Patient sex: M
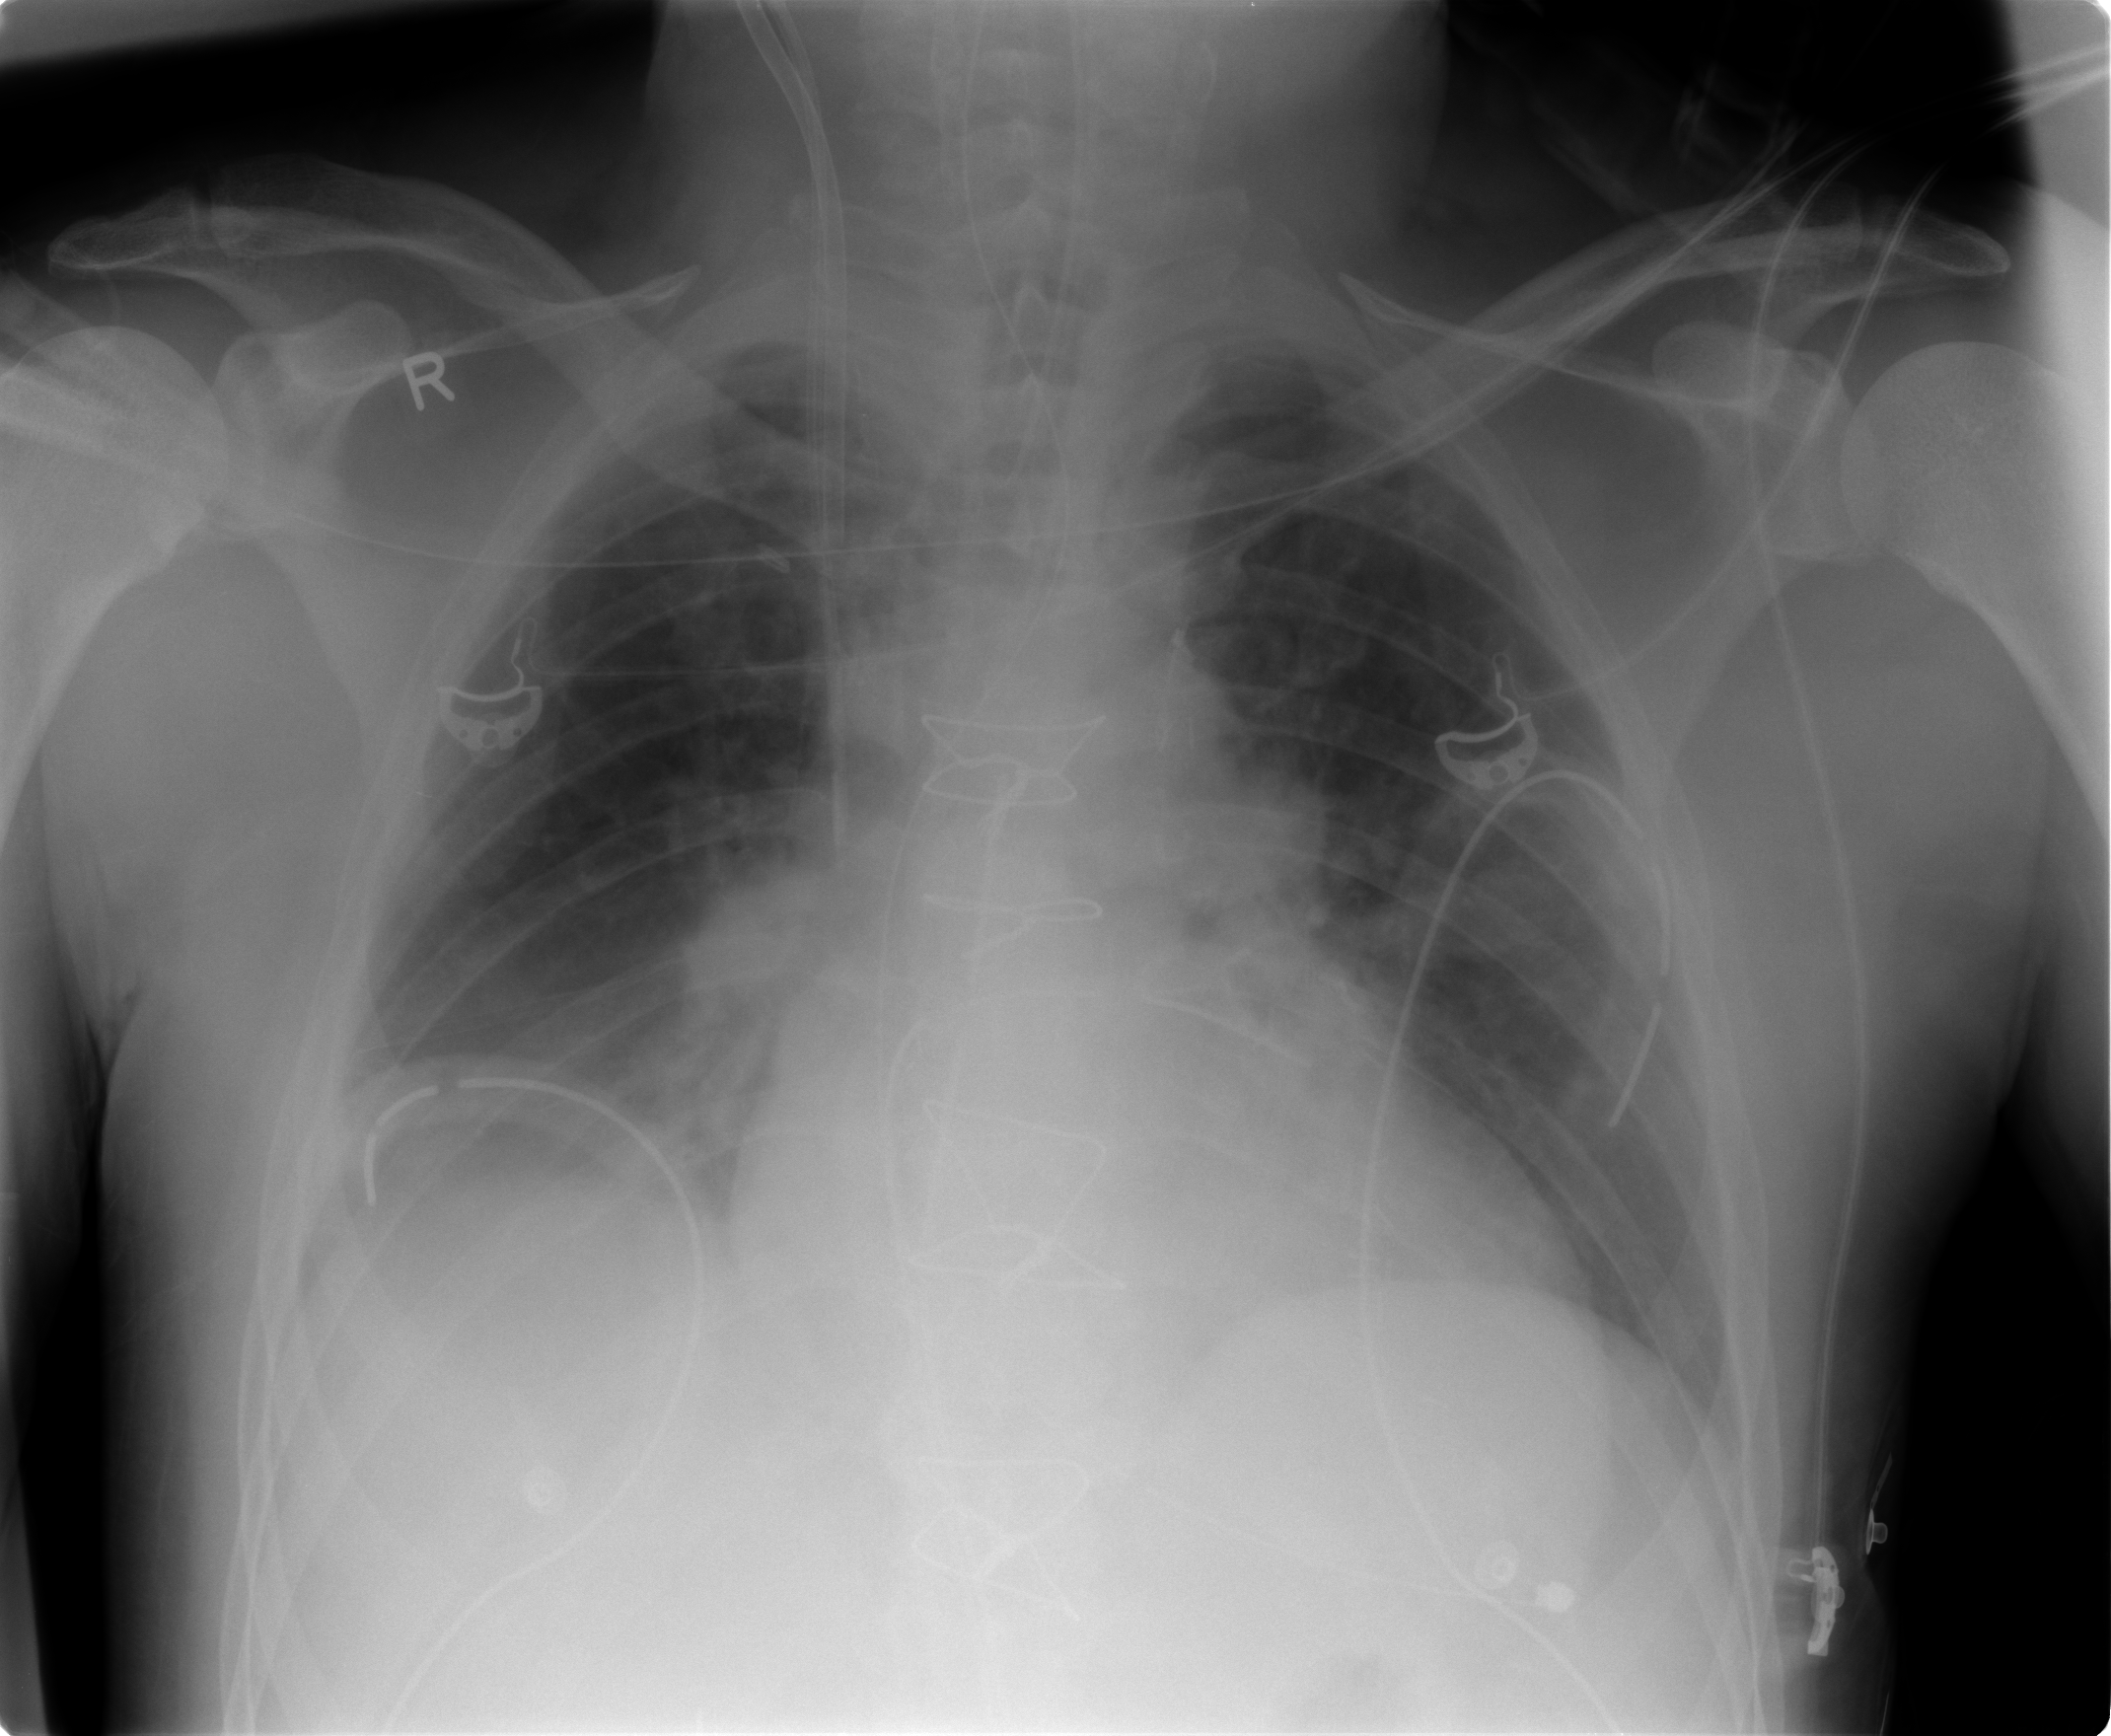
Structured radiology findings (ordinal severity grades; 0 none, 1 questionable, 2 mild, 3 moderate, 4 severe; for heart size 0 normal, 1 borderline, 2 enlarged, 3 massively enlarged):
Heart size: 2
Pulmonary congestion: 2
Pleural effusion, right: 2
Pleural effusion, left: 0
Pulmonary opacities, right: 0
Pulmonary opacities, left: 0
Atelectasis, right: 2
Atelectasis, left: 0